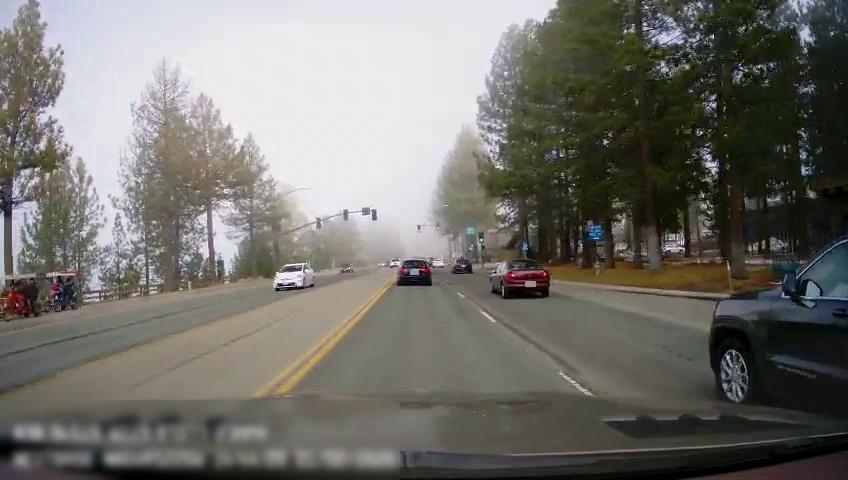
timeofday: Day
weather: Sunny
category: Drivable Space
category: Vehicles | Car
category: Vehicles | SUV
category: Vehicles | Car
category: Vehicles | SUV
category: Motorbikes
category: Motorbikes
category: Vehicles | Car
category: Vehicles | SUV
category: Vehicles | Car
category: Vehicles | Car
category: Lanes | Opposite Lane
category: Lanes | Current Lane
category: Lanes | Current Lane
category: Traffic | Lights
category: Traffic | Lights
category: Traffic | Lights
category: Traffic | Lights